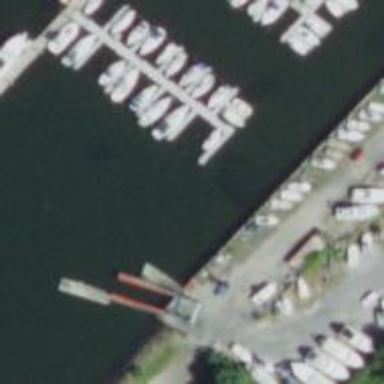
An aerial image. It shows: Pier with mooring facilities.